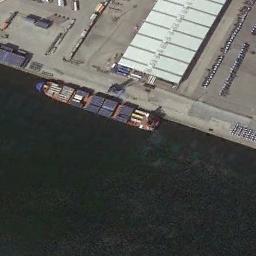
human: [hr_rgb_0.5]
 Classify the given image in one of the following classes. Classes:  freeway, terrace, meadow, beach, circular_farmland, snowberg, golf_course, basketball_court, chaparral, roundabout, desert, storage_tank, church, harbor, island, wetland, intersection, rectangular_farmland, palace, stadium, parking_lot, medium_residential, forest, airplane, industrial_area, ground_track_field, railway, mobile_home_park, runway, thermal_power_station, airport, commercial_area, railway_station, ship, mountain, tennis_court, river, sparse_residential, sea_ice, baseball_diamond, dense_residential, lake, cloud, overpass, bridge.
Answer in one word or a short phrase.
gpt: ship